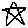
Label: star